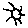
Label: sun